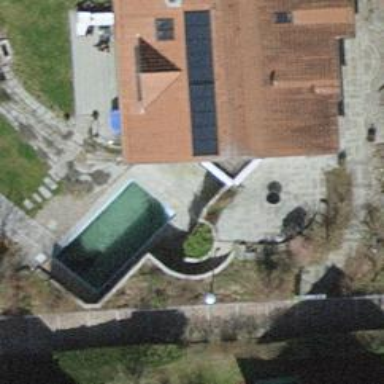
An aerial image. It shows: Swimming pool located in leisure land.